Interaction volume radius: 5 \u00c5
Interaction volume height: 15 \u00c5
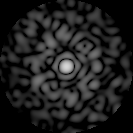
Disorder parameter: 0.821